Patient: sex M, age 48
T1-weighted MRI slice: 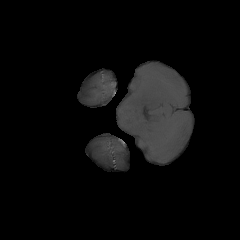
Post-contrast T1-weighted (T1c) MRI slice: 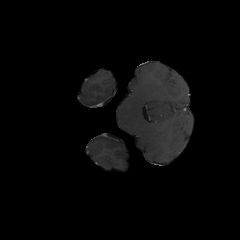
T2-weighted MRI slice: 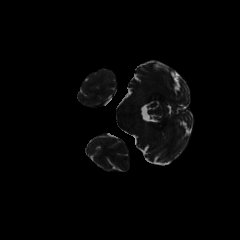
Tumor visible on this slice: no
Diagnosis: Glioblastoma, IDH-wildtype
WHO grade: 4